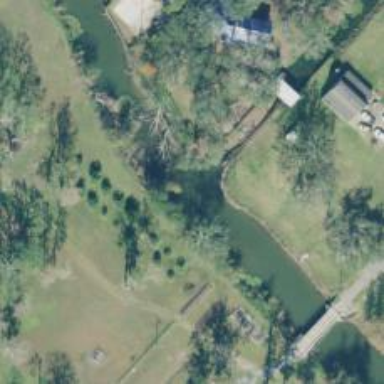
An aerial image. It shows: Canal.